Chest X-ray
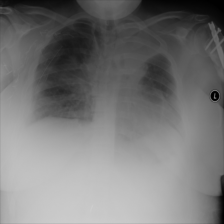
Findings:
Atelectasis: negative
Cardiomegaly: negative
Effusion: negative
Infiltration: negative
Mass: negative
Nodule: negative
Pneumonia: negative
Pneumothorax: negative
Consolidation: negative
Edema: negative
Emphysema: negative
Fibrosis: negative
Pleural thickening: negative
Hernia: negative